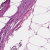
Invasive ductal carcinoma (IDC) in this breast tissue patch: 0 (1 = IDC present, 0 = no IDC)